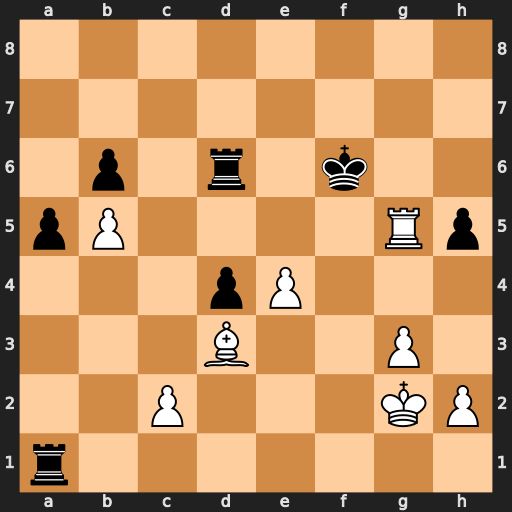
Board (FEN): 8/8/1p1r1k2/pP4Rp/3pP3/3B2P1/2P3KP/r7
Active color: w
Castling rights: -
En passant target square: -
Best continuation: e5+ Kxg5 h4+ Kg4 exd6